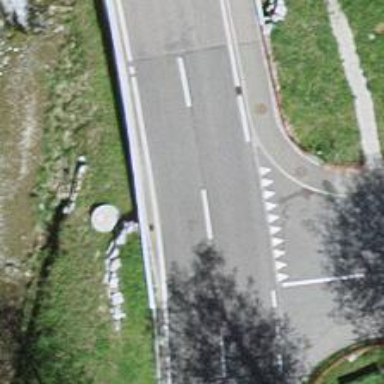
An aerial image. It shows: Secondary road with asphalt surface passing over bridge.